Interaction volume radius: 10 \u00c5
Interaction volume height: 35 \u00c5
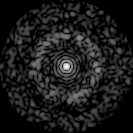
Disorder parameter: 0.8335